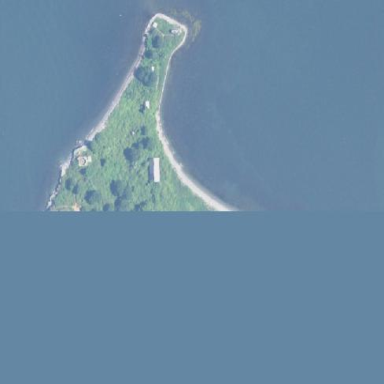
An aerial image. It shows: Islet located along the natural coastline.